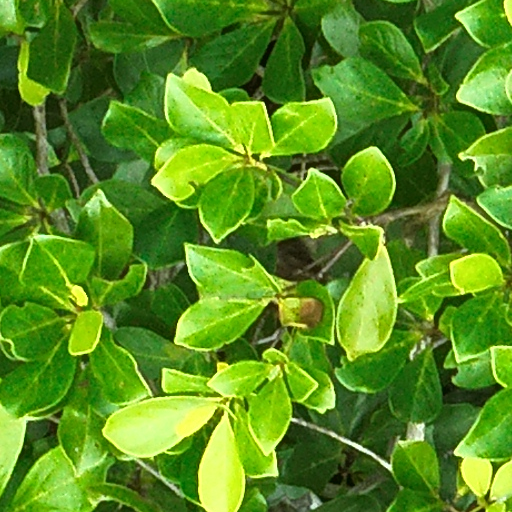
Species: Terminalia amazonia
GBIF accepted scientific name: Terminalia amazonica
Crown area (m\u00b2): 242.383